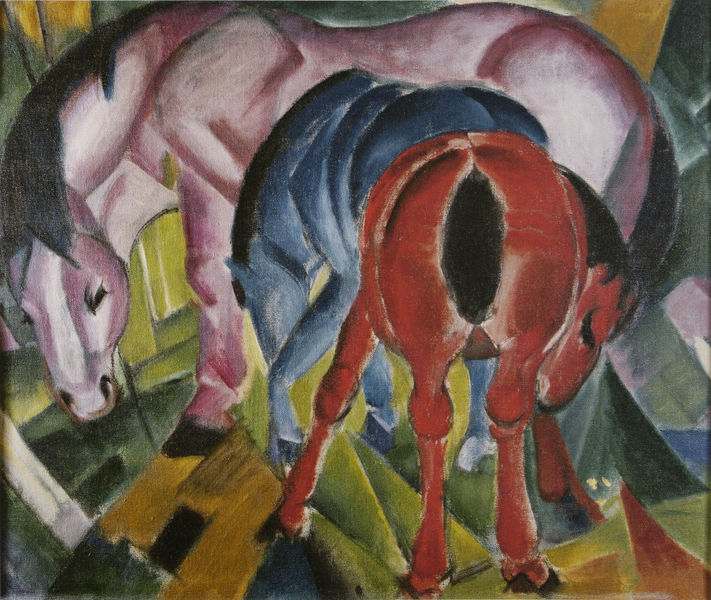
Titel: Stute mit Fohlen
Künstler: Franz Marc
Standort: Schweiz
Institution: Privatsammlung
Schlagwörter: blau, dunkel, kopf, körper, schatten, bäume, gelb, grün, kubismus, landschaft, ocker, braun, bunt, fenster, grau, hell, rücken, schwarz, weiss, gras, haus, rot, tiere, wiese, beige, expressionismus, augen, felder, häuser, natur, weide, brücke, drei, kind, mutter, rosa, wald, esel, pferd, pferde, beine, deutschland, huf, hufe, mähne, schwanz, schweif, bein, hintern, ruhe, gelenke, studie, abstrakt, farben, flächen, modern, formen, lila, violett, grasen, pause, tannen, pink, weiden, wälder, hinten, hälse, hufen, augenlider, franz, ecken, geometrisch, nüstern, nüster, mehne, stute, deutscher, blauer reiter, chagall, blauer, hinterteil, friedlich, facetten, franz marc, marc, mähnen, fohlen, fran, kristallin, pfohlen, pferdchen, mama, kubische, kpof, folen, 20. jahrhundert, riot, 1919, folhen, raso, deutschland#